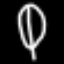
Label: leaf